Question: I'm watching the PluralSight tutorial videos, and during one of the code samples I noticed this in the solution explorer.

What is the name of the plugin/tool that lists the 'All Open Unsaved Edited' in the solution explorer?
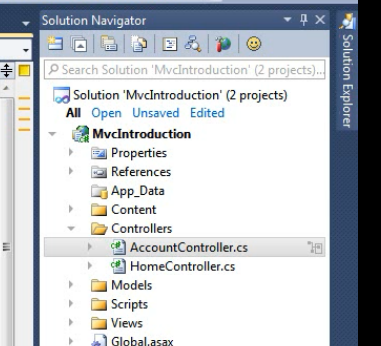
Answer: It's a Solution Navigator - part of <URL> by Microsoft.